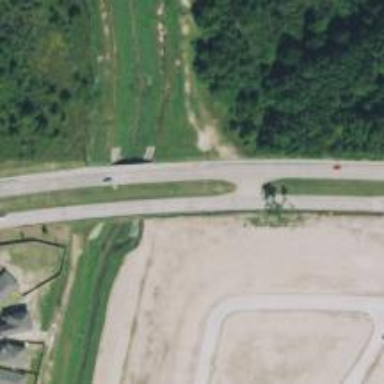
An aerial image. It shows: Secondary link road.